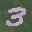
Label: 3